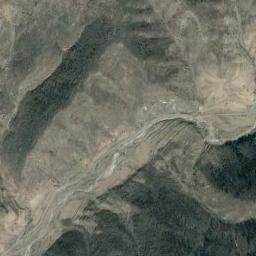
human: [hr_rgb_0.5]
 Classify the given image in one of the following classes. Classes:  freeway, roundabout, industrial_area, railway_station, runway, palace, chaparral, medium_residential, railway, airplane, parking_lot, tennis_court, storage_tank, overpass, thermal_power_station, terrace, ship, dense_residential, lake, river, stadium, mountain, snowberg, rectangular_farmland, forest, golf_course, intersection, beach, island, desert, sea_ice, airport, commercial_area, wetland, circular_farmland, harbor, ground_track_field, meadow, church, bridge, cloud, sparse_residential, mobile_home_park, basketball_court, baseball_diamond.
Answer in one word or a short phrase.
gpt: mountain